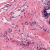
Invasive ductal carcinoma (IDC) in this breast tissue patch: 0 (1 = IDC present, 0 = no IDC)